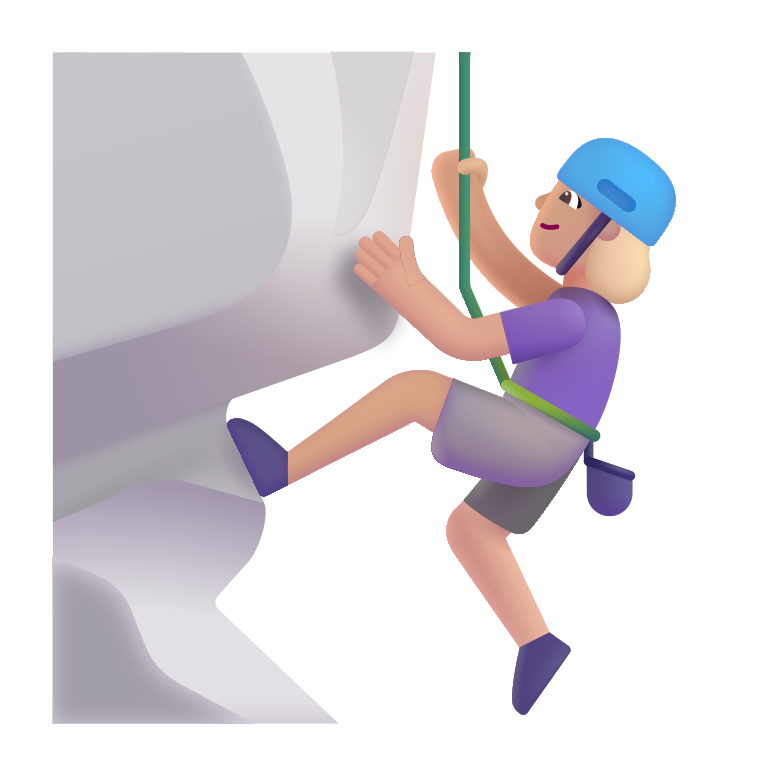
woman climbing color  light